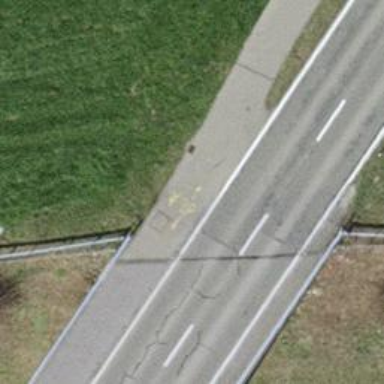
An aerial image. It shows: Asphalt cycleway.